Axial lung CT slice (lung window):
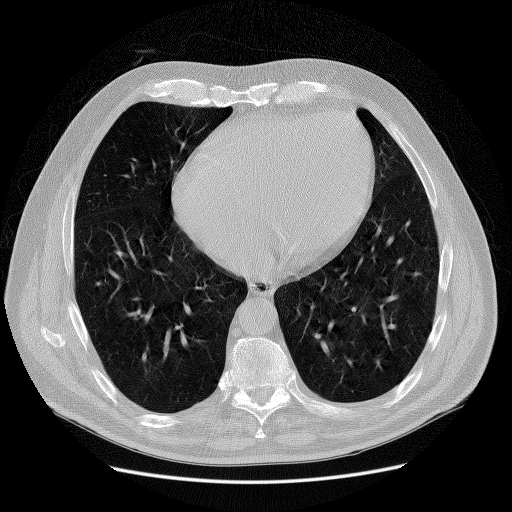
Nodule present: no